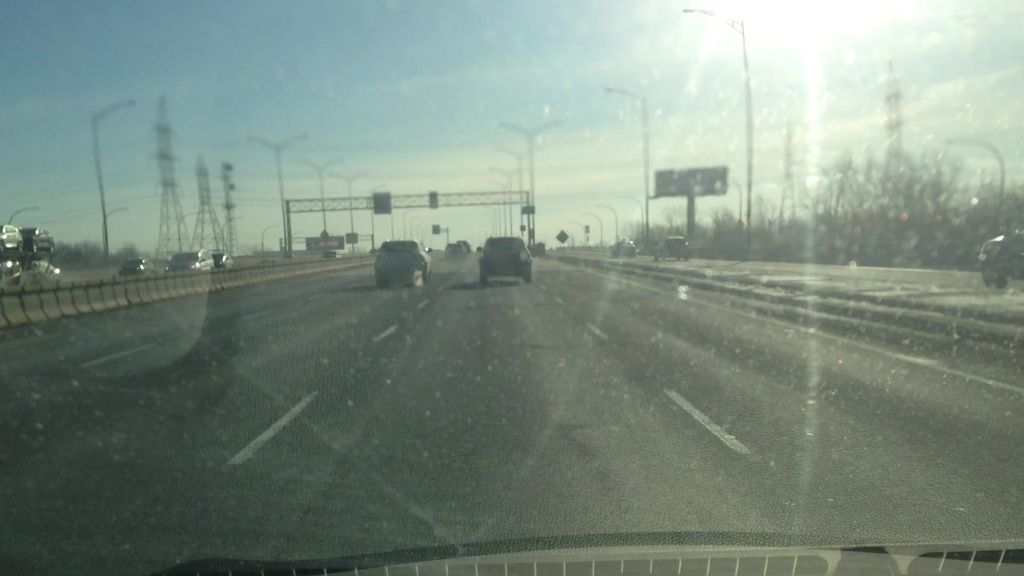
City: montreal